Question: I'm trying to setup a bot to login to my account, however I couldn't seem to find a way using Python and Selenium.
Here is the website: www.shopee.sg

I've tried hover action, finding xpath. but none of it seems to work.
'''
from selenium import webdriver
import time
from selenium.webdriver.common.action_chains import ActionChains
from selenium.webdriver.support.ui import WebDriverWait
from selenium.webdriver.common.by import By
from selenium.webdriver.support import expected_conditions as EC
url = 'https://shopee.sg/'
driver = webdriver.Chrome('E:/users/Asashin/Desktop/Bots/others/chromedriver.exe')
driver.get(url)
actions = ActionChains(driver)
wait = WebDriverWait(driver, 10)
driver.find_element_by_xpath('//button[text()="English"]').click()
time.sleep(2)
driver.find_element_by_class_name('shopee-popup__close-btn').click()
time.sleep(2)
firstLevelMenu = driver.find_element_by_xpath('/ul[@class="navbar__links"]')
action.move_to_element(firstLevelMenu).perform();
secondLevelMenu = driver.find_element_by_xpath("//a[contains(text(),'Login')]");
secondLevelMenu.click();
'''
Here are some of the programs that it failed to execute or find:
'''
actions.move_to_element(knownElement, 10, 25).click().build().perform()
actions.click()
actions.perform()
nav = driver.find_element_by_css_selector('li["navbar__link navbar__link--account navbar__link--tappable navbar__link--hoverable navbar__link-text navbar__link-text--medium"]')
a = driver.findElement(By.linkText('Login'))
actions.move_to_element(nav).moveToElement(a)
time.sleep (1)
actions.click(a)
actions.perform()
nav = driver.find_element_by_css_selector('li["navbar__link navbar__link--account navbar__link--tappable navbar__link--hoverable navbar__link-text navbar__link-text--medium"]')
actions.move_to_element(nav).perform()
wait.until(EC.visibility_of_element_located((By.CSS_SELECTOR, "li[login]"))).click()
continue_link = driver.find_element_by_link_text('Login')
actions.move_to_element(continue_link)
actions.click(continue_link)
actions.perform()
driver.find_element_by_link_text("Login").click()
driver.find_element_by_xpath('//div[@class="navbar-wrapper container-wrapper"]//div[@class="container navbar"]/ul[@class="navbar__links"]//li[@class="navbar__link navbar__link--account navbar__link--tappable navbar__link--hoverable navbar__link-text navbar__link-text--medium"]//li[contains(text(),"Login")]').click(
'''
I expect it to click. but all of them have pop out this error:
'''
selenium.common.exceptions.NoSuchElementException: Message: no such element: Unable to locate element: {"method":"xpath","selector":"/ul[@class="navbar__links"]"}
'''
This is always the result of it:
'''
selenium.common.exceptions.NoSuchElementException: Message: no such element: Unable to locate element: {"method":"xpath","selector":"/ul[@class="navbar__links"]"}
'''
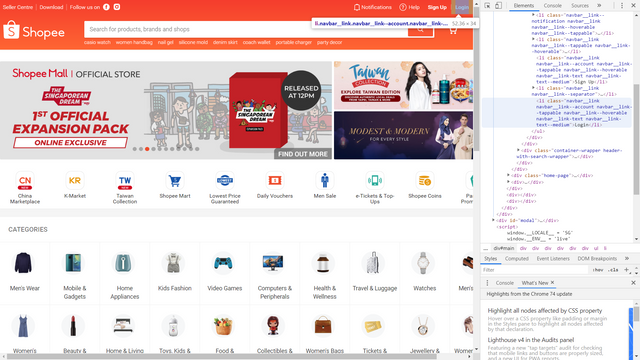
Answer: In the first attempt there are two problems
Missing '/' in the xpath ''/ul[@class="navbar__links"]'', should be ''//ul[@class="navbar__links"]''
The login button has '<li>' tag, not '<a>' tag, should be ''//li[contains(text(), "Login")]''
'''
firstLevelMenu = driver.find_element_by_xpath('//ul[@class="navbar__links"]')
action.move_to_element(firstLevelMenu).perform();
secondLevelMenu = driver.find_element_by_xpath('//li[contains(text(), "Login")]');
secondLevelMenu.click();
'''
In the second attempt you are using invalid 'css_selector', you didn't mention the class attribute
'''
nav = driver.find_element_by_css_selector('li[class="navbar__link navbar__link--account navbar__link--tappable navbar__link--hoverable navbar__link-text navbar__link-text--medium"]')
'''
But it leads to two elements anyway, the 'sign up' and 'login', so you will get the first one (the 'sign up'). You should use the first approach.